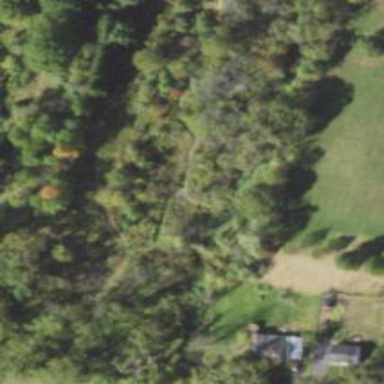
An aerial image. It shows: Path on bridge.